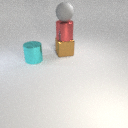
large gray rubber sphere above large brown metal cube